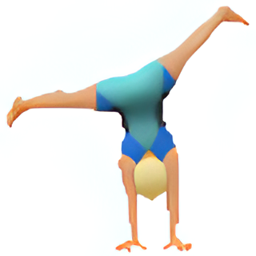
Name: man doing cartwheel type 3
Emoji: 🤸🏼‍♂️
Group: People & Body
Sub-group: person-sport